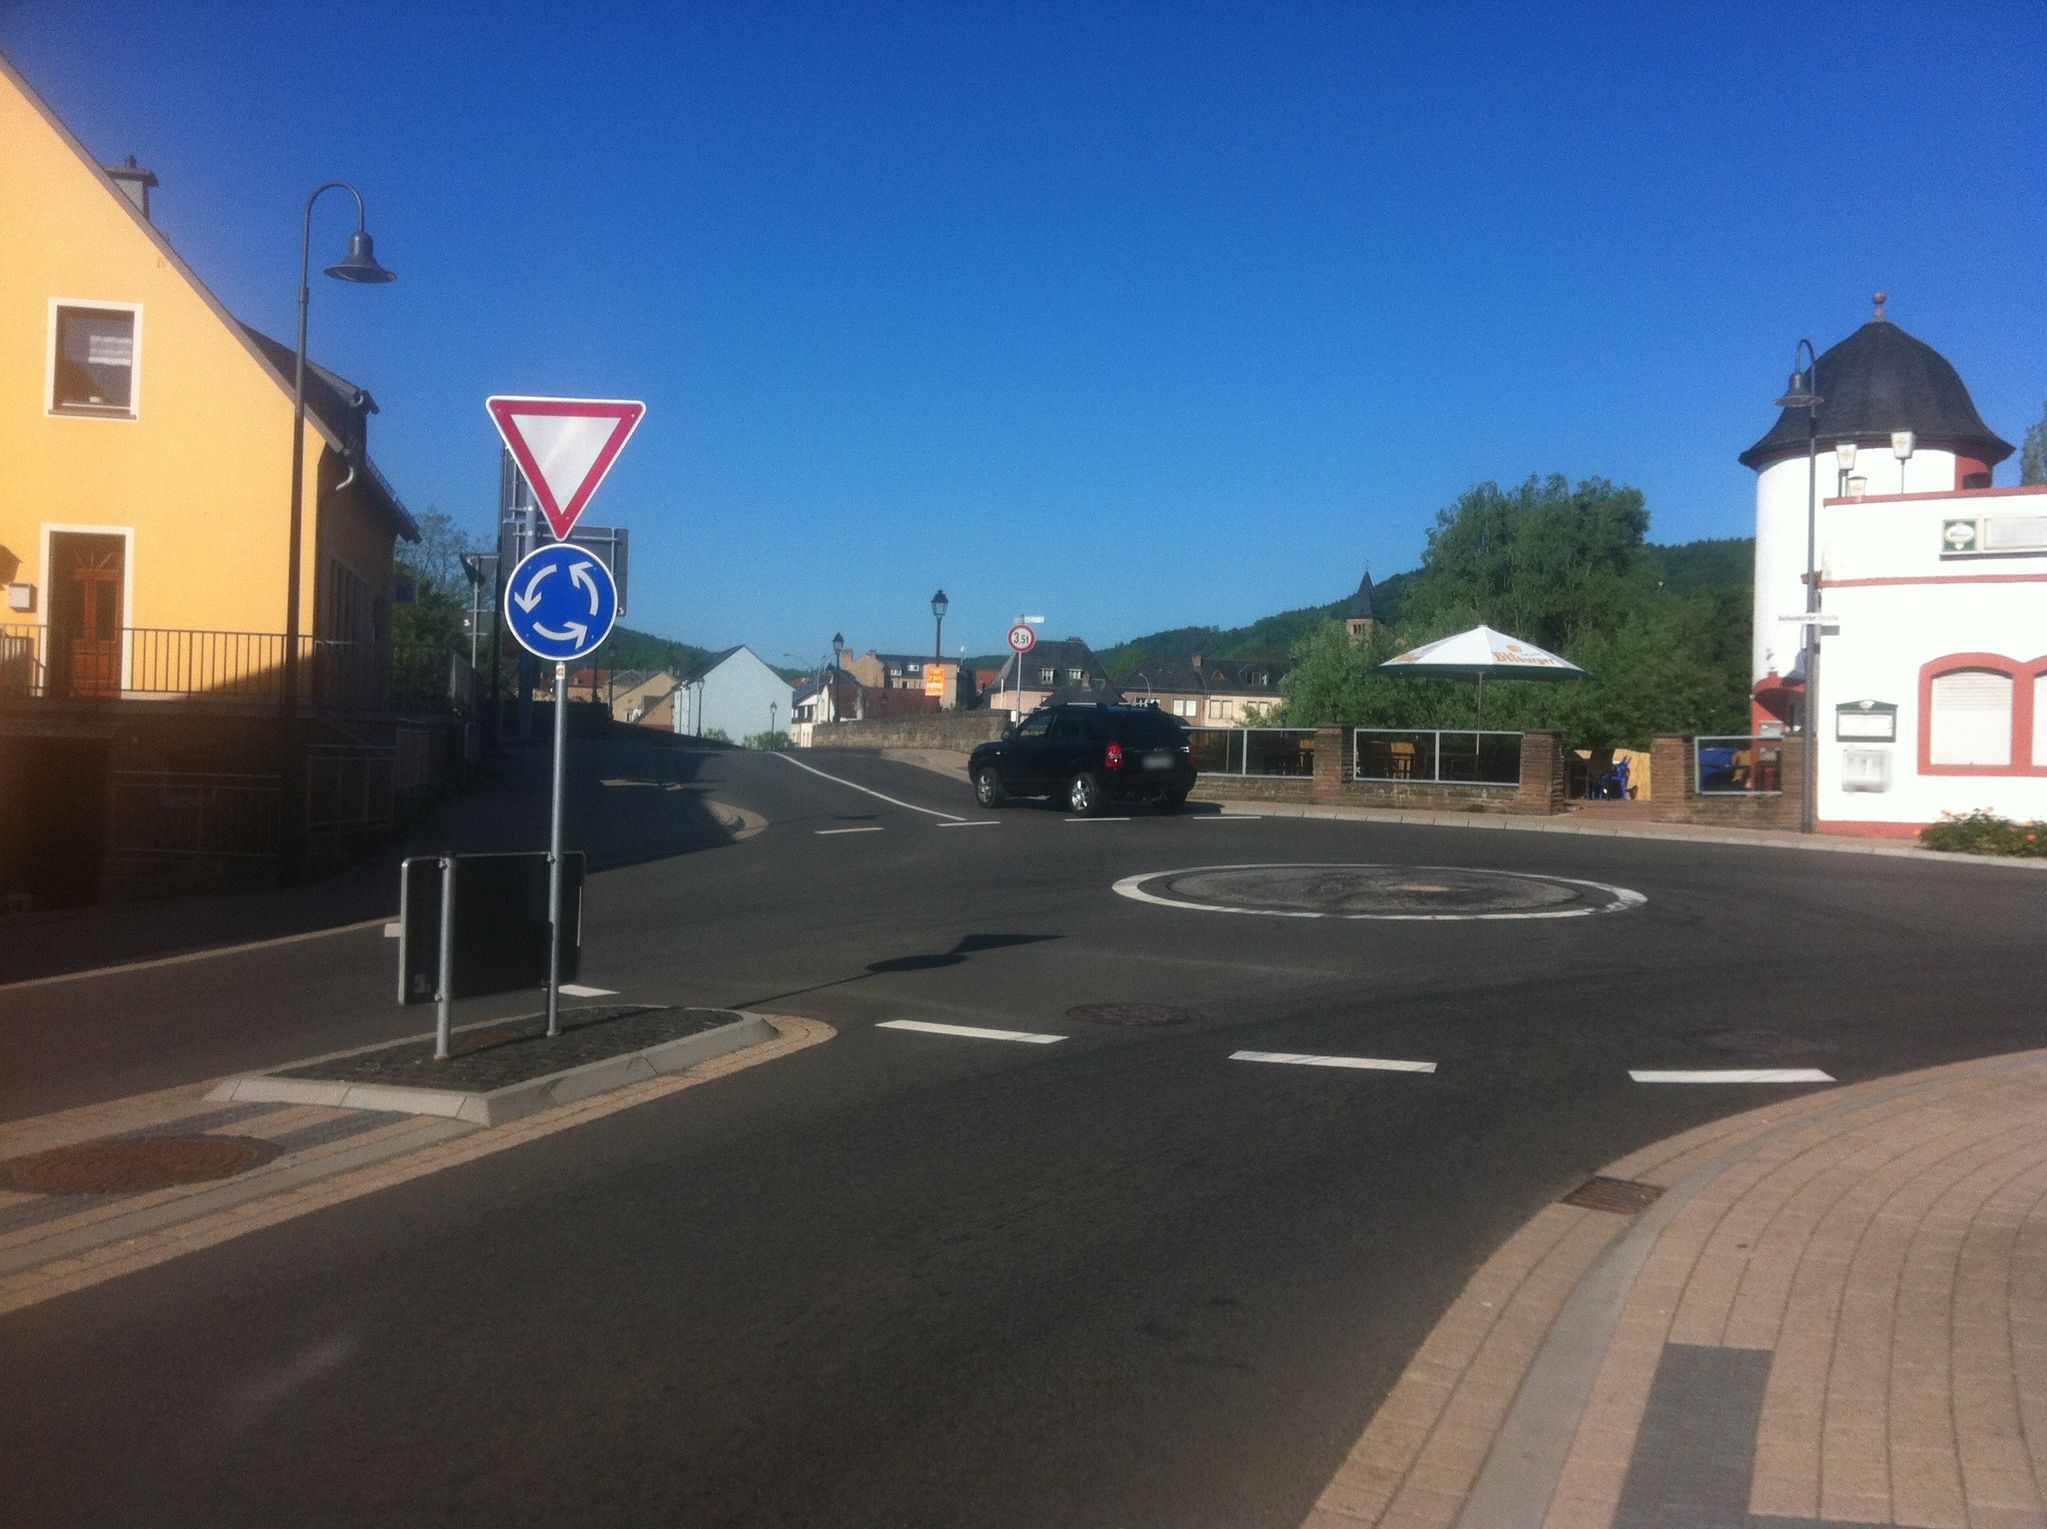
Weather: clear
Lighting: day
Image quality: good
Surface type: walking surface
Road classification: primary, secondary
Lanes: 2
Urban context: semi-dense urban cluster
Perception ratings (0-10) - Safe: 4.34, Lively: 9.37, Beautiful: 6.43, Boring: 4.53, Depressing: 0.93, Wealthy: 8.47